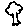
Label: tree